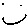
Label: smiley face